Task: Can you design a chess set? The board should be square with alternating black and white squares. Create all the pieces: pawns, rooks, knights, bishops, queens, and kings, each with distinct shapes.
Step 2248:
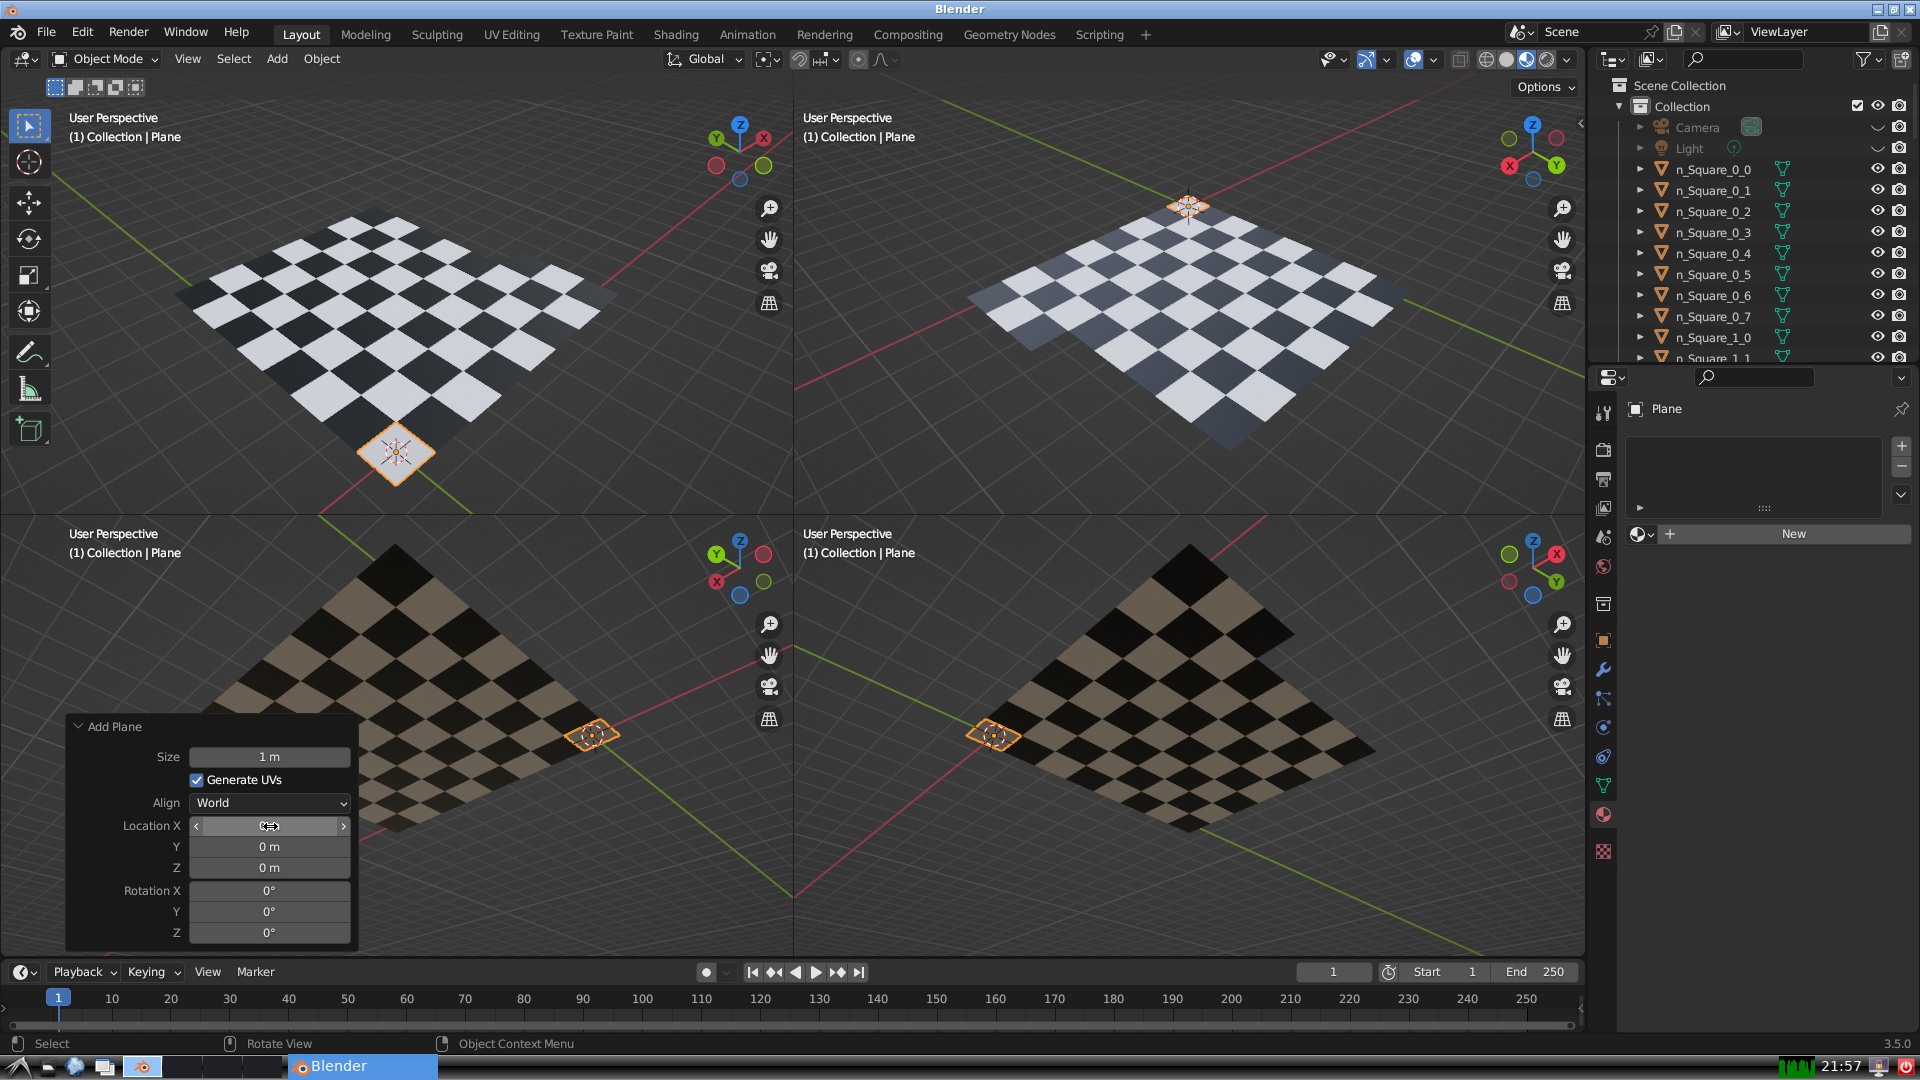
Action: click: no